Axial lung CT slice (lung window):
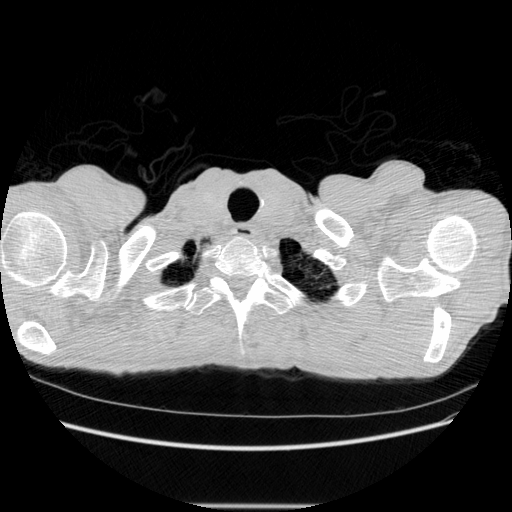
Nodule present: no